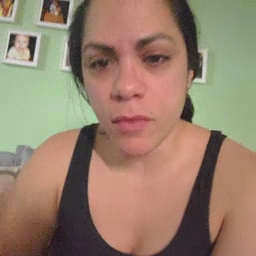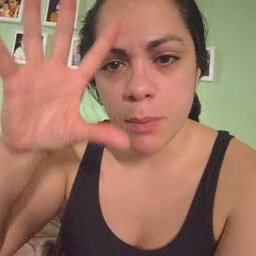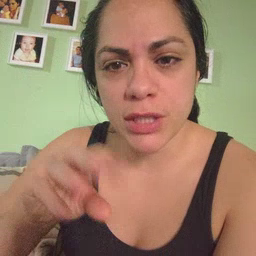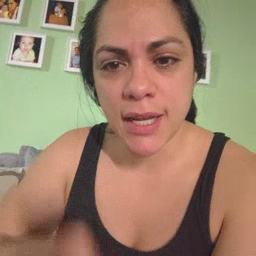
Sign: pretend